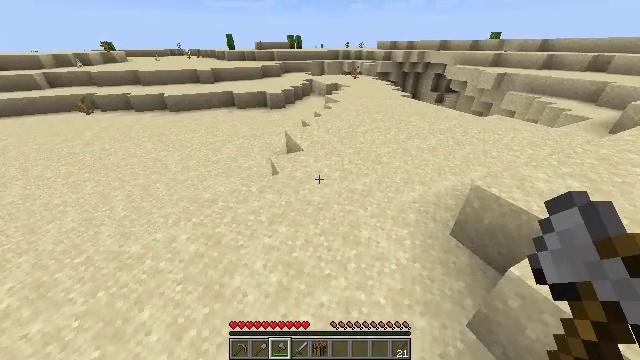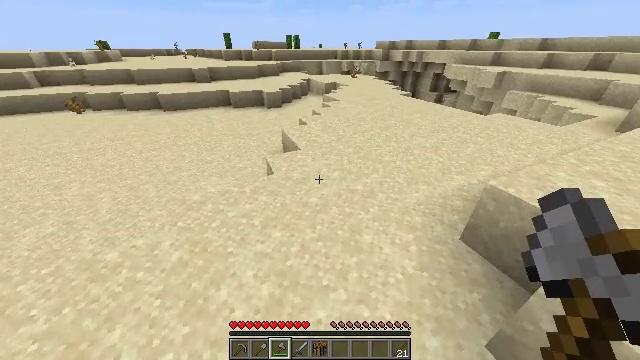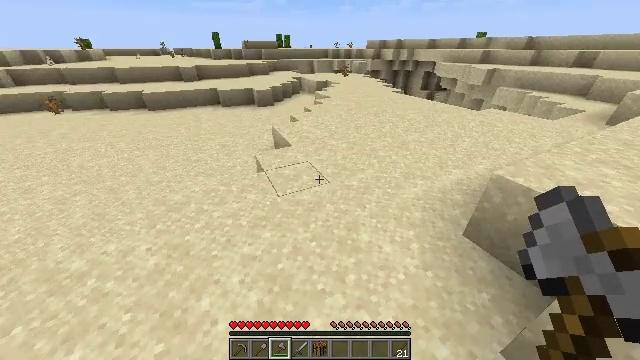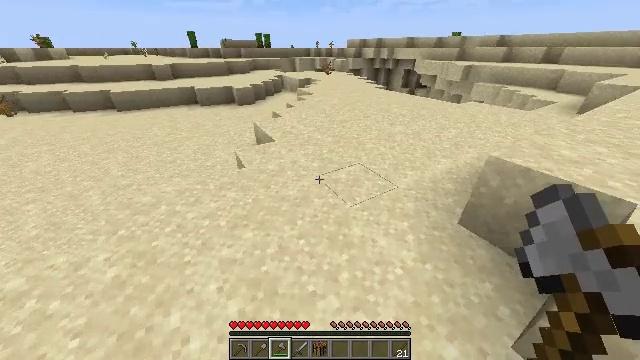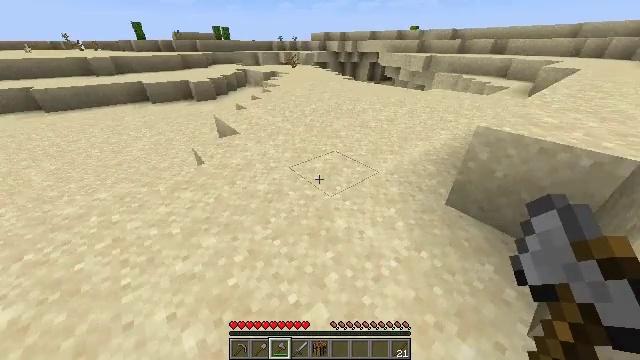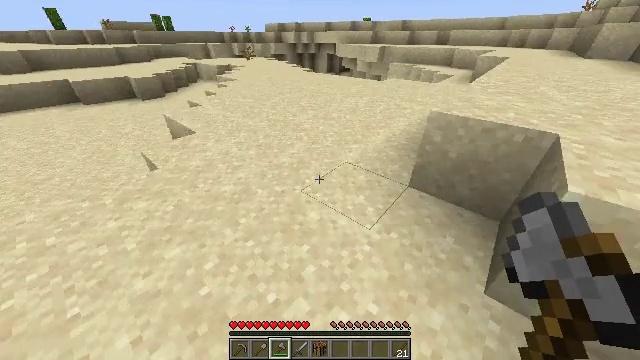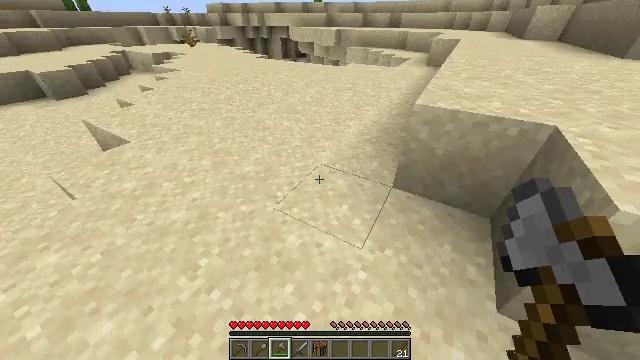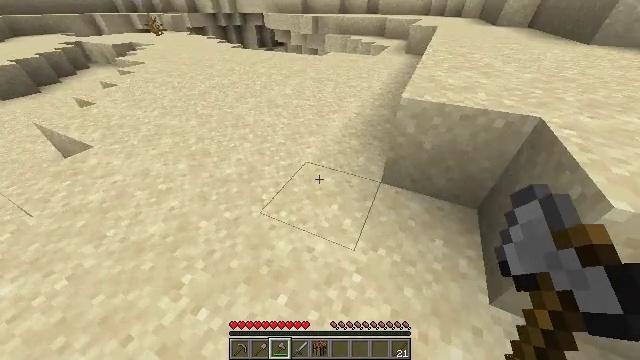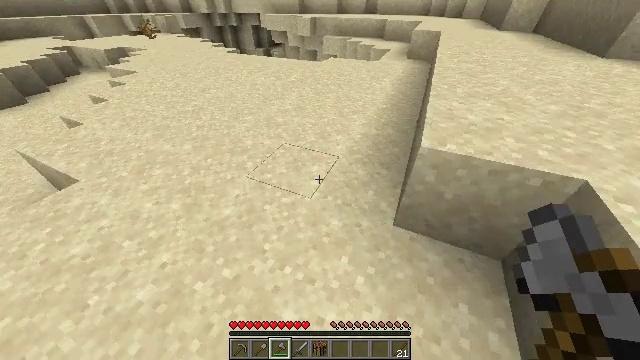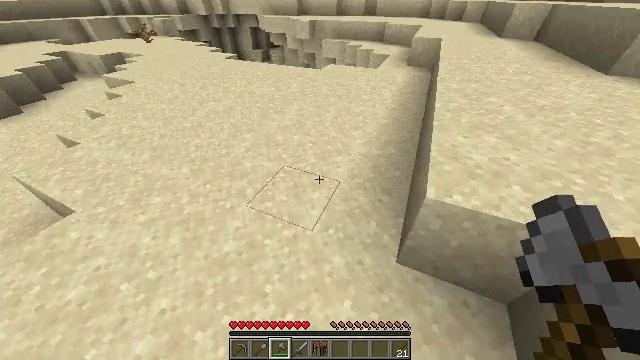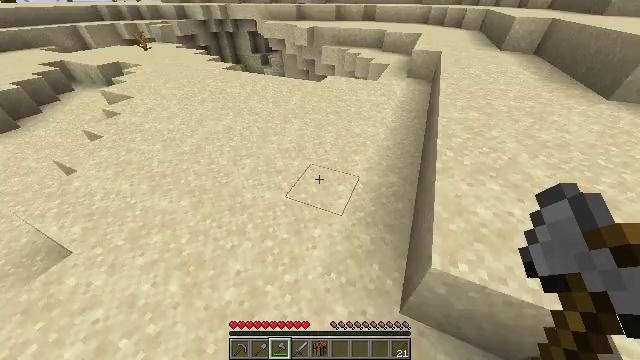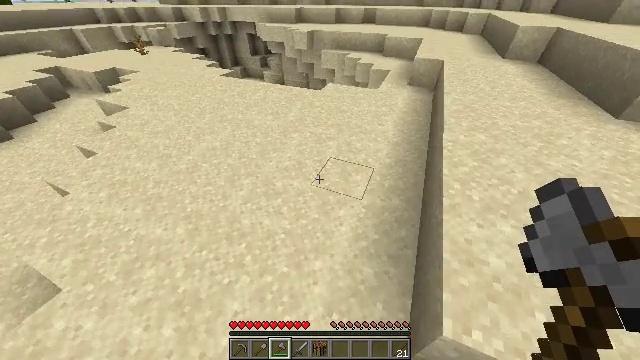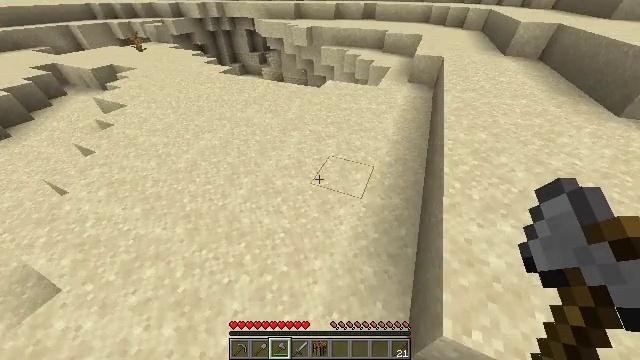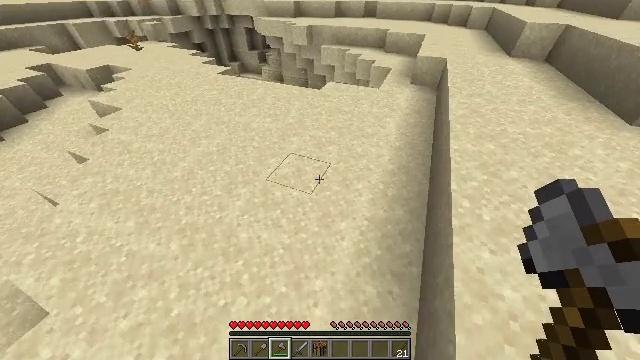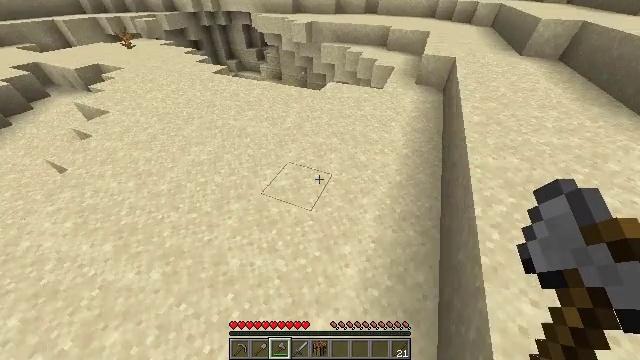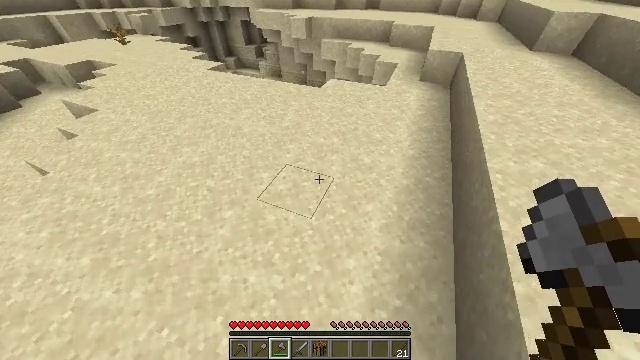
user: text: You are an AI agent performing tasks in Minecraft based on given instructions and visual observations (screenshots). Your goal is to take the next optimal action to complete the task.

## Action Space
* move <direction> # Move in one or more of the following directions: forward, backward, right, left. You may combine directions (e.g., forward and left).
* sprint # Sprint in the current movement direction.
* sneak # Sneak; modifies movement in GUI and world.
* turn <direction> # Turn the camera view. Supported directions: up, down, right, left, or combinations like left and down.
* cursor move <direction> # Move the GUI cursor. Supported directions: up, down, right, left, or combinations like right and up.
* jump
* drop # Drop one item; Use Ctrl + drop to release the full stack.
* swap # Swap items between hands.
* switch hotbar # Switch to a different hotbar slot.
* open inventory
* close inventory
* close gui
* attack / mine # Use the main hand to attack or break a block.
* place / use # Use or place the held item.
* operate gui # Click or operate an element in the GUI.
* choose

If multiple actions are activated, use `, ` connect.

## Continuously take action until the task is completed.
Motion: motion action
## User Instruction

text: Attack the hay block to get hay.
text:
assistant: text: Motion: move forward, sprint
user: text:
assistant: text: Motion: move forward, sprint, turn right
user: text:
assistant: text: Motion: move forward, sprint, turn right
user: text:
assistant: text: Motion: move forward, sprint, turn right
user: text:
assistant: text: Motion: move forward, sprint, turn right and down
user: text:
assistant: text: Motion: move forward, sprint, turn right and down
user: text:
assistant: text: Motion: move forward, sprint, turn right and down
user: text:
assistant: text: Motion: move forward, sprint, jump
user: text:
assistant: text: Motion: move forward, sprint, jump
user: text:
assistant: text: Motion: move forward, sprint, jump
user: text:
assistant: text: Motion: move forward, sprint, jump
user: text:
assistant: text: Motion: move forward, sprint, jump
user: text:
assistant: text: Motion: move forward, sprint, jump
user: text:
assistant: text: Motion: move forward, sprint, jump
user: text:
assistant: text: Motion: move forward, sprint, jump
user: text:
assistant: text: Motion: move forward, sprint, jump
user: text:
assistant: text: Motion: move forward, sprint, jump
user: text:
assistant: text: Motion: move forward, sprint, jump
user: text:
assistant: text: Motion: move forward, sprint, jump
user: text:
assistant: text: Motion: move forward, sprint, jump
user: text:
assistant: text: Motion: move forward, sprint, turn left and down, jump
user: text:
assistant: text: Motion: move forward and move right, sprint, turn left, jump
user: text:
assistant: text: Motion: move forward and move right, sprint, turn left and down, jump
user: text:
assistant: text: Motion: move forward and move right, sprint, turn left and down, jump
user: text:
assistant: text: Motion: move forward and move right, sprint, turn left and down, jump
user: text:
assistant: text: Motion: move forward and move right, sprint, turn left, jump
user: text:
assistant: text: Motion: move forward and move right, sprint, turn left, jump
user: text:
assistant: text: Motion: move forward and move right, sprint, turn left, jump
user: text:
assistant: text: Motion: move forward and move right, sprint
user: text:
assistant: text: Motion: move forward and move right, sprint